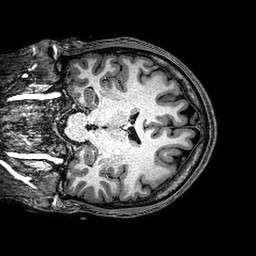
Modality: T1w
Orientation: coronal
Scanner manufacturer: philips
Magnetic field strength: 3 T
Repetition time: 0.008253 s
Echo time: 0.00379 s